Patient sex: M
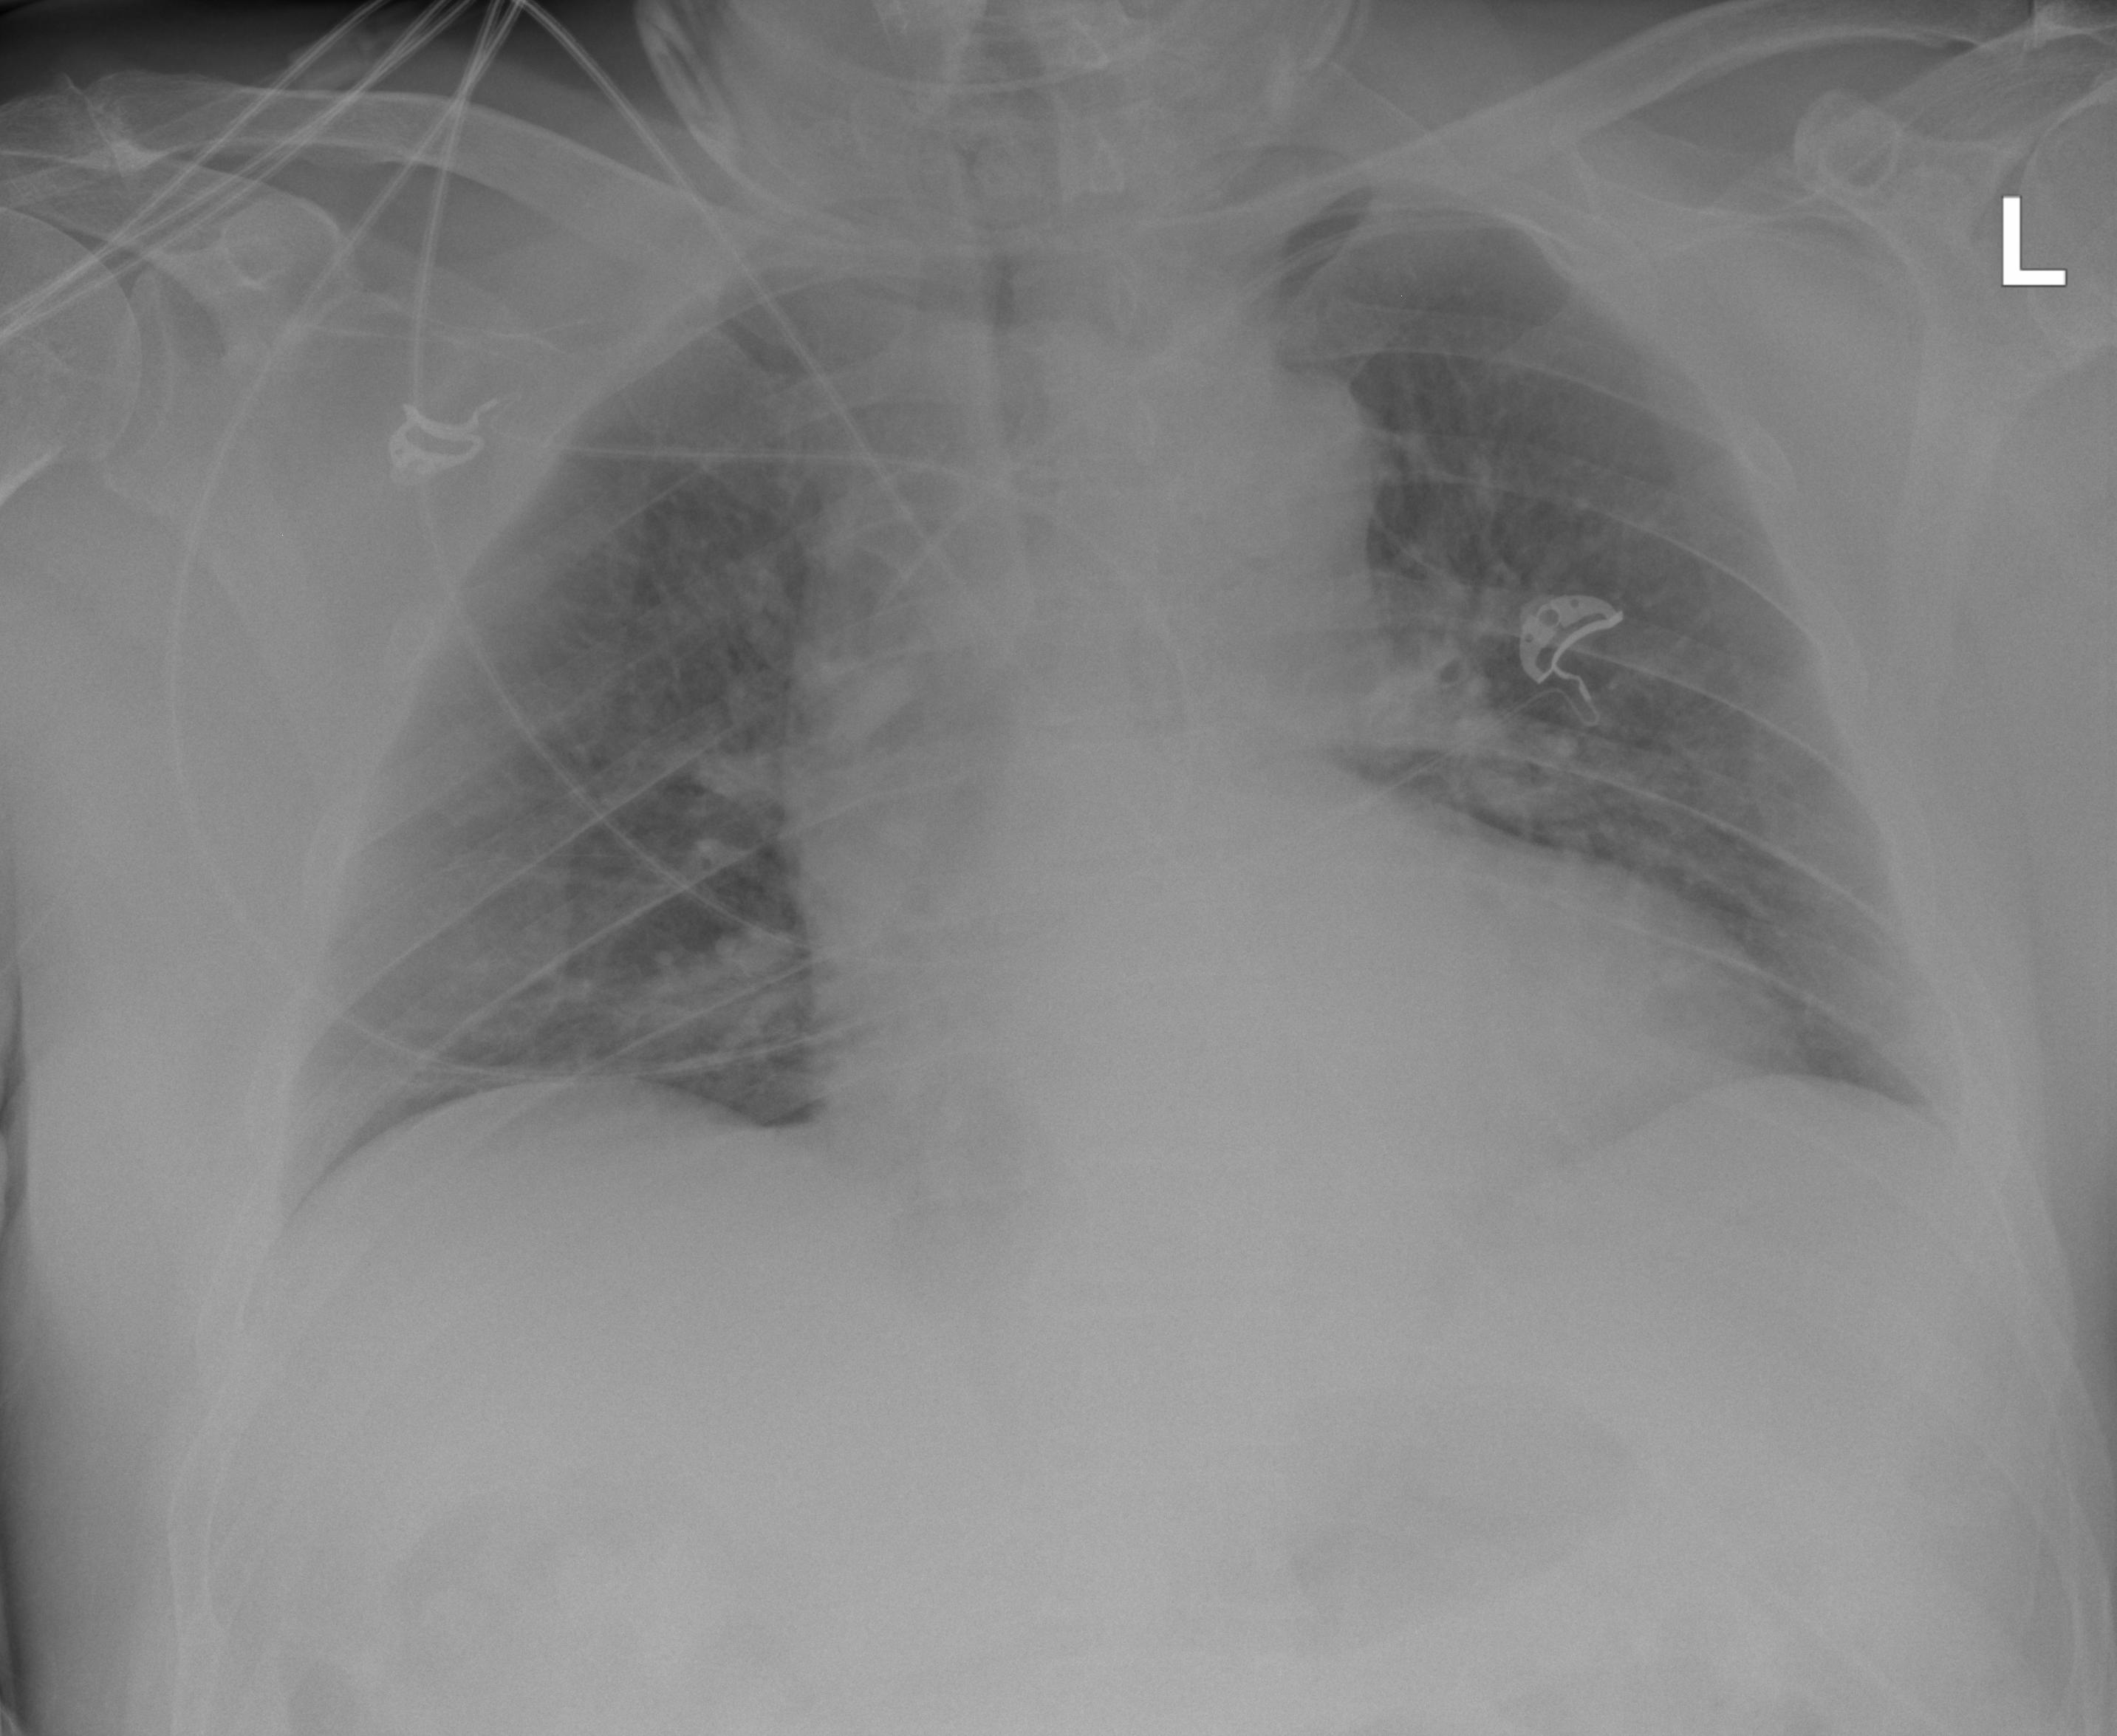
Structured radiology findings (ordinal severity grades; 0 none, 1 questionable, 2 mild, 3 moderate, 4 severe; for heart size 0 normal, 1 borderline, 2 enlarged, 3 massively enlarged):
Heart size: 1
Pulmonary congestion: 0
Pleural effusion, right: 0
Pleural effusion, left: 0
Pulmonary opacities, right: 2
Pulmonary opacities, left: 0
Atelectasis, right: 2
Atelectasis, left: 2